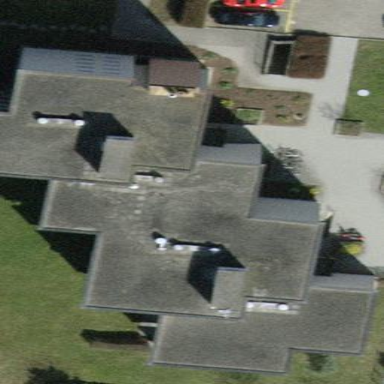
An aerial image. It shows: Image showing building with apartments.